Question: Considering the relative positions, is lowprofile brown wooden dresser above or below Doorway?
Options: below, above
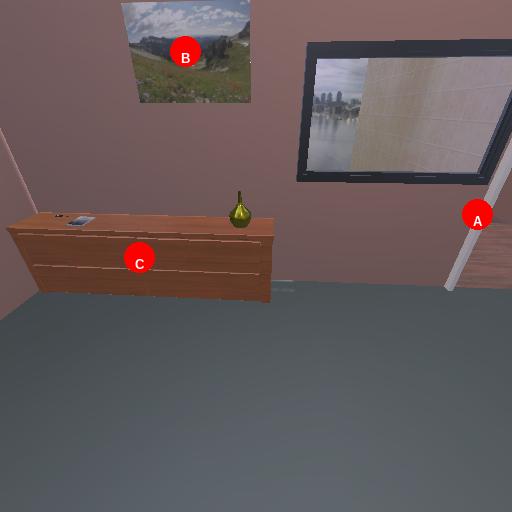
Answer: below